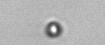
Label: nanoplankton_mix